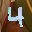
Label: 4